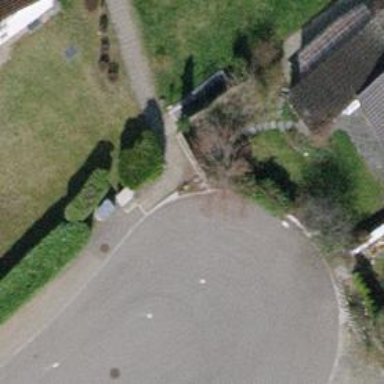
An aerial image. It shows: Hedge acting as barrier.